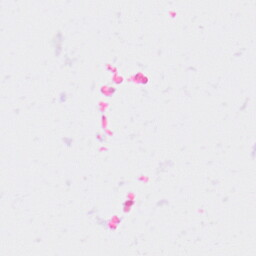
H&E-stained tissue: Kidney